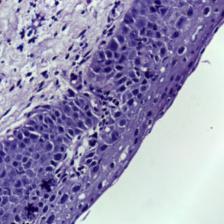
Diagnosis: Normal